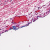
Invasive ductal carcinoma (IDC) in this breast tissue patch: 0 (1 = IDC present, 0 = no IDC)